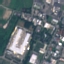
Land use / land cover class: Industrial